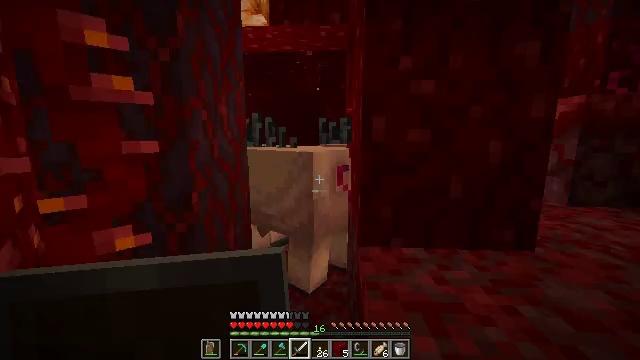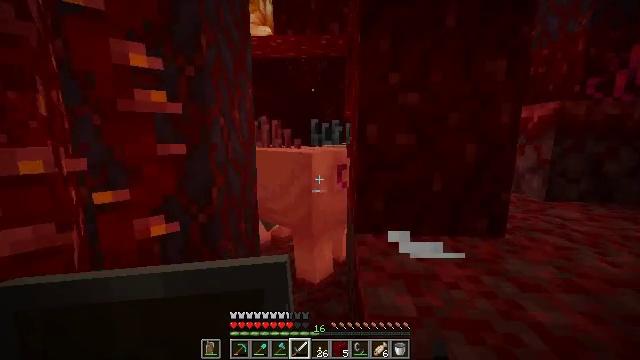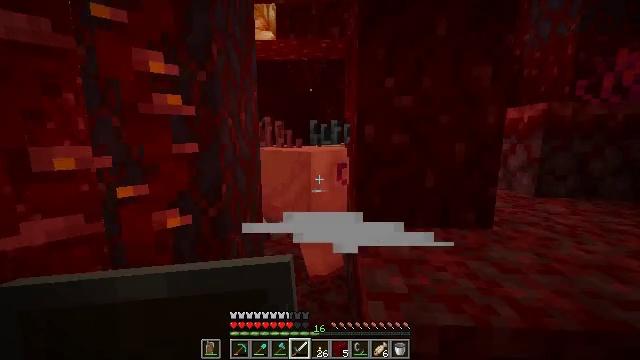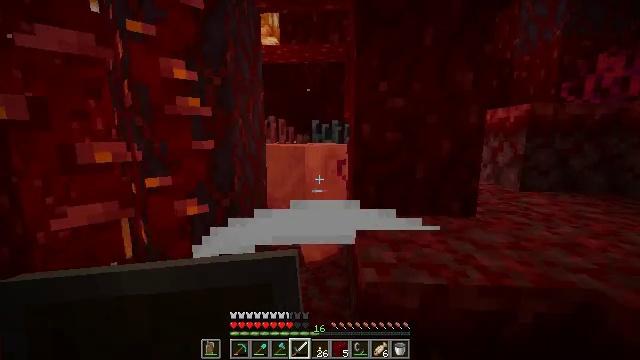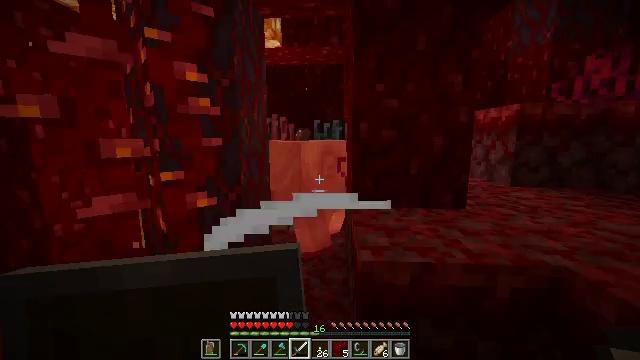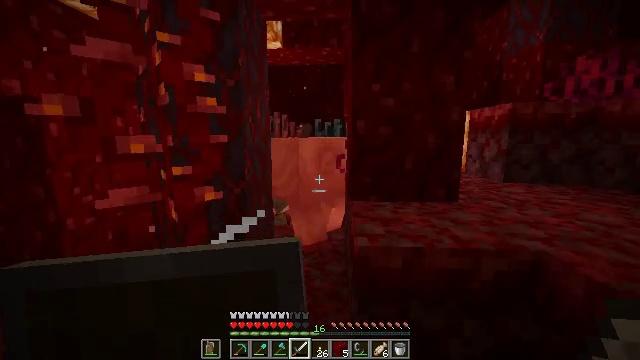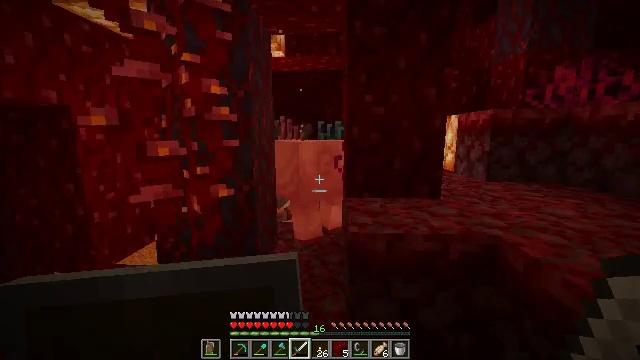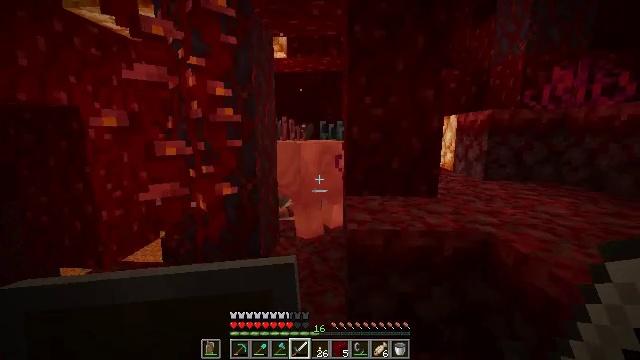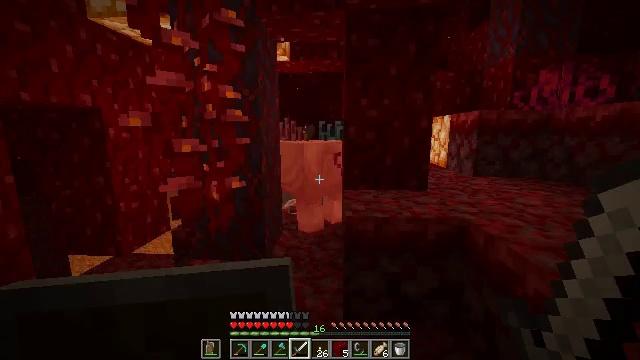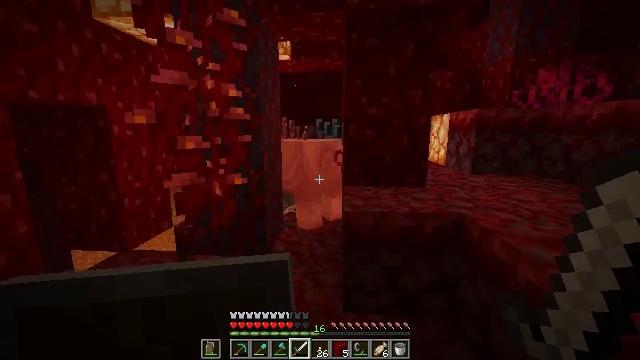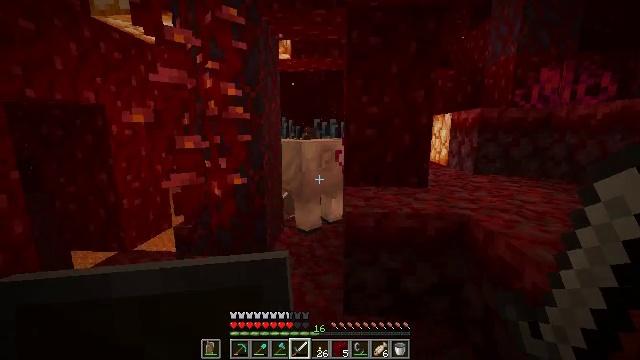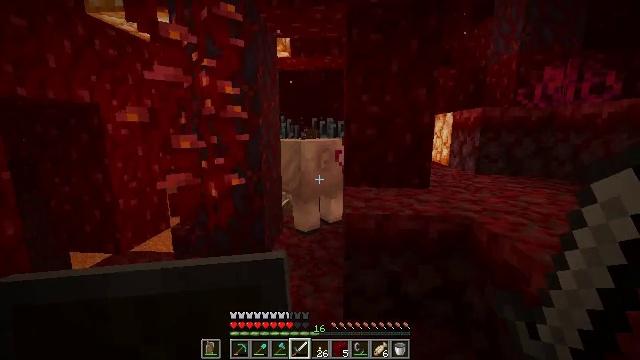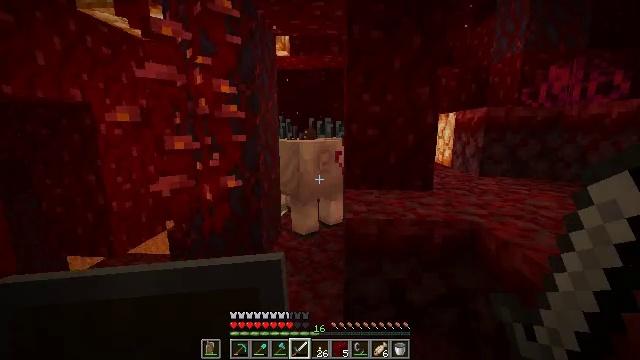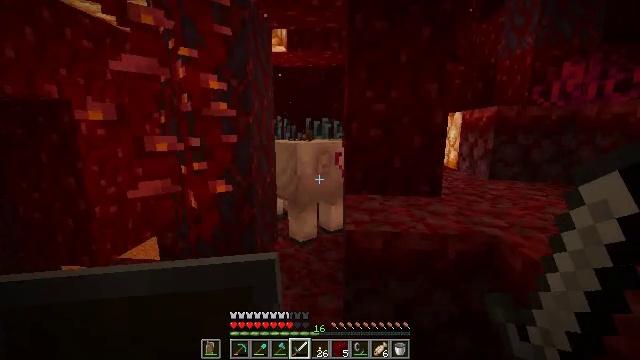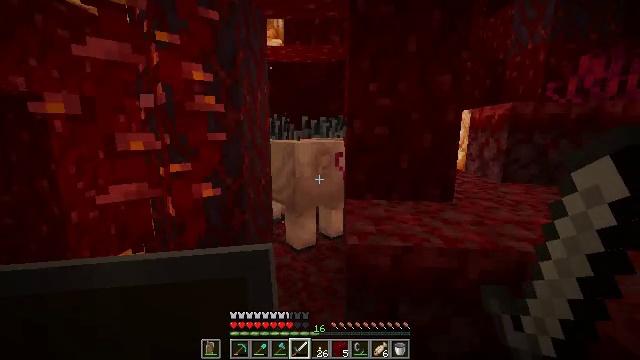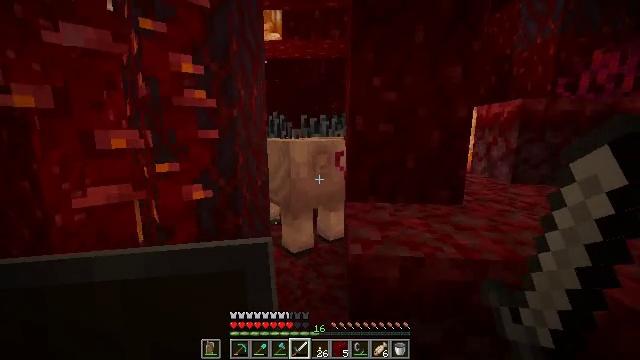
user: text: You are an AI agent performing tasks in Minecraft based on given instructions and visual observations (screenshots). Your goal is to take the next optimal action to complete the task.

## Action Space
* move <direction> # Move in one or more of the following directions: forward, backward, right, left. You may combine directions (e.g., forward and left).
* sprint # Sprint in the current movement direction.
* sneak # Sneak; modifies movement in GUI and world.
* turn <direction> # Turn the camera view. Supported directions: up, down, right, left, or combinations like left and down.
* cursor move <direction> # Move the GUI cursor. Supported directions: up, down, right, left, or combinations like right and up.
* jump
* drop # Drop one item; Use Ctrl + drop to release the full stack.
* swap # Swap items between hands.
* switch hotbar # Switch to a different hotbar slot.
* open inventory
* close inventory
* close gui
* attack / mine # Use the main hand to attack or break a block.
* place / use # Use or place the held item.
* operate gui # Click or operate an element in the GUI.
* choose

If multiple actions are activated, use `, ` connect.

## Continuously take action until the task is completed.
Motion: motion action
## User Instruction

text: Combat the hoglin.
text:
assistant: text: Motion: move back
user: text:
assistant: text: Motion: move back
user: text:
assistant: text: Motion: move back
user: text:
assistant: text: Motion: move back
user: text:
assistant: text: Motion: move back
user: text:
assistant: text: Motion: move back
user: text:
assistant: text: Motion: move back
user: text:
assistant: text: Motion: no_op
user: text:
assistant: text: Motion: no_op
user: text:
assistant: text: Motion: move forward
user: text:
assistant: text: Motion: move forward
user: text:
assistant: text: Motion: move forward
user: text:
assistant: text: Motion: move forward
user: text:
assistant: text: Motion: move forward
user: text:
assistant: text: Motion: move forward
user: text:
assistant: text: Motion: move forward
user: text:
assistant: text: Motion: move forward
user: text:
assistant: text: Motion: move forward
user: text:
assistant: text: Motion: attack / mine
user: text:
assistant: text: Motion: attack / mine
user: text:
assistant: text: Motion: move back, attack / mine
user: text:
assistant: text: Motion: move back, attack / mine
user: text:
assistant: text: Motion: move back
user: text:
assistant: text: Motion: no_op